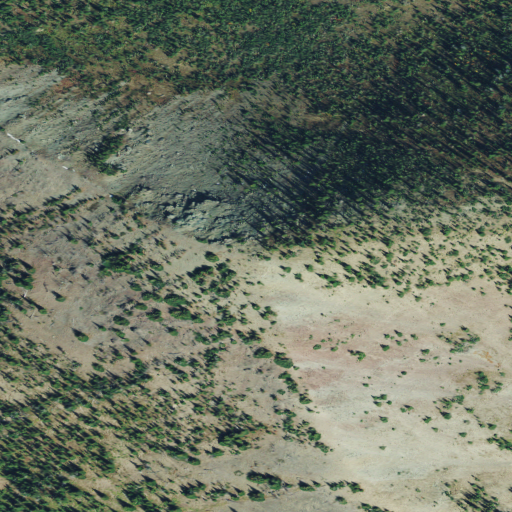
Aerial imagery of mountain in Montana named Baldhead Mountain containing shrub, evergreen forest, barren land, grassland, and mixed forest